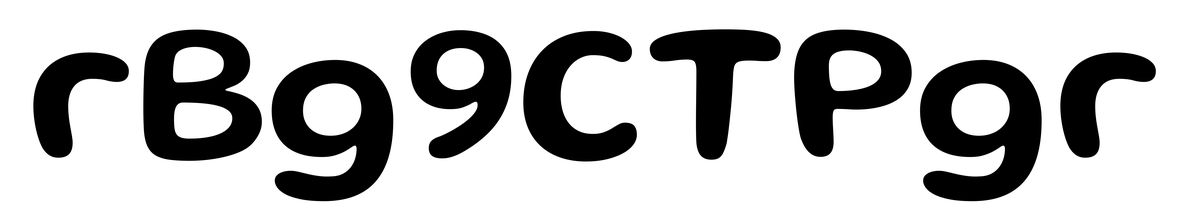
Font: Gluten_Medium